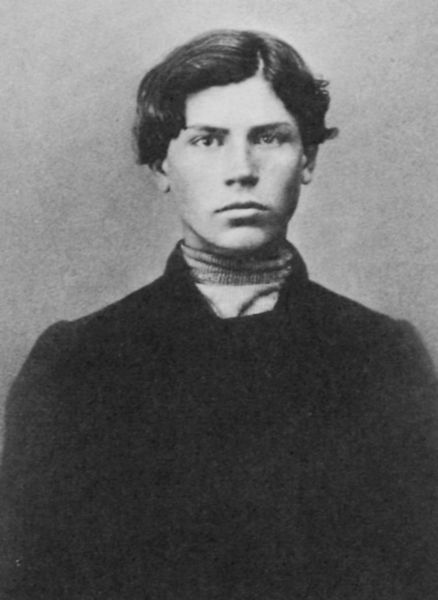
Titel: Porträt
Künstler: Russischer Photograph
Schlagwörter: dunkel, mann, schatten, umhang, weiß, mädchen, braun, frau, frisur, grau, haar, hell, hintergrund, kleid, licht, mund, nase, ohr, schwarz, stirn, blick, schal, alt, anzug, jacke, jung, wand, augen, böse, falten, gesicht, kragen, mensch, trauer, bild, blicken, hals, portrait, porträt, schauen, kalt, auge, haare, mantel, pose, stoff, stoffe, augenbrauen, en face, front, frontal, kinn, knopf, lippe, lippen, locke, locken, ohren, scheitel, traurig, wangen, welle, wellen, papier, backen, monochrom, winter, weib, ernst, seitenscheitel, streng, brauen, halstuch, glatt, face, junge, wange, augenbraue, knöpfe, ohrläppchen, foto, fotografie, photographie, schwarzweiss, strähne, kurz, braue, photo, bildnid, wams, dunkle haare, rollkragen, pullover, pulli, dunkelhaarig, blazer, volle lippen, angezogen, rolli, jacle, dunkles haar, passfoto, pulover, 19. jahrhundert, 1900, ernster anblick, dunkles jackett, portr#t